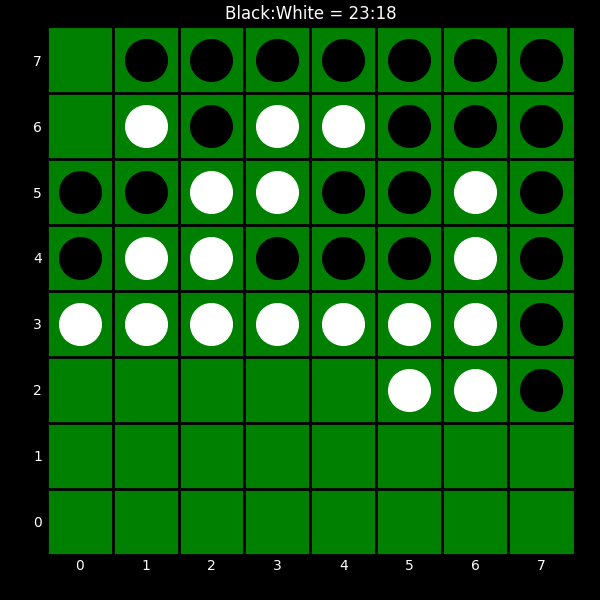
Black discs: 23
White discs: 18